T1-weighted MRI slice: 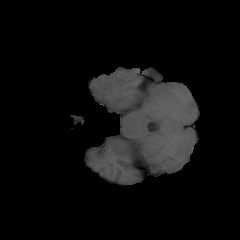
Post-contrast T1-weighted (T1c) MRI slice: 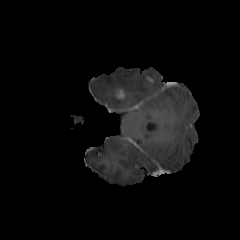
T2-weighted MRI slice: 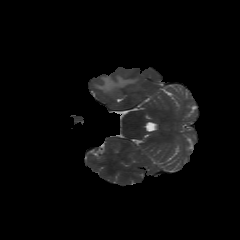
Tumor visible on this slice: yes